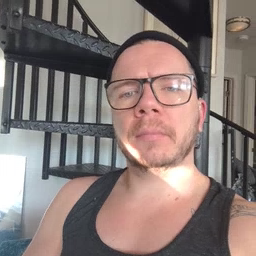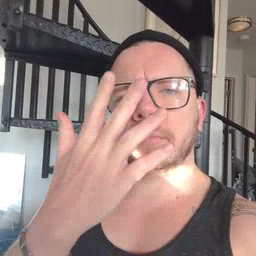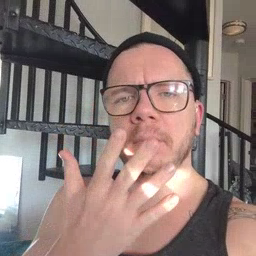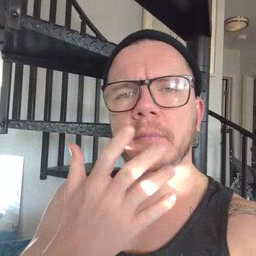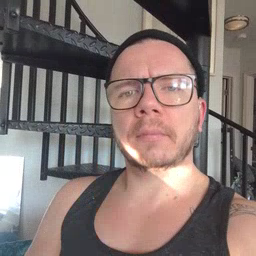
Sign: sad